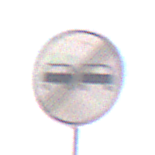
Verkehrszeichen: EndeUeberholverbot
Umgebung: Outdoor, Nature
Tageszeit: Midday
Wetter: Clear
Licht: Natural
Jahreszeit: NotSpecified
Kontrast: HighContrast